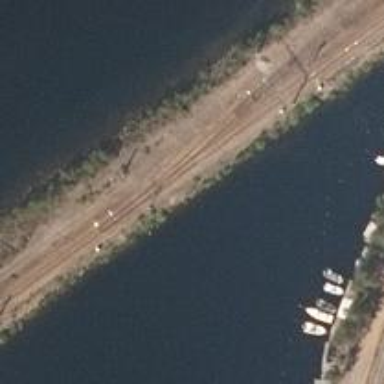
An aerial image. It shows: Railway with continuous rails on embankment. The railway is electrified with contact line.